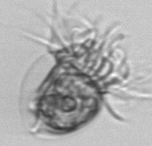
Label: Tintinnina